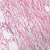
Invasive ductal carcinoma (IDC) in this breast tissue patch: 0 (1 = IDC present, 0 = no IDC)